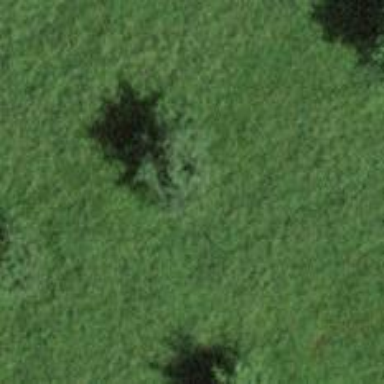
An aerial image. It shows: Broadleaved tree with lush leaves.